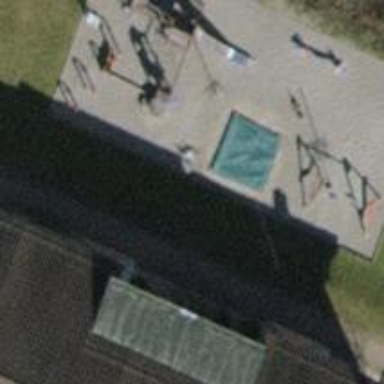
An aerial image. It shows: Sandpit at the playground.